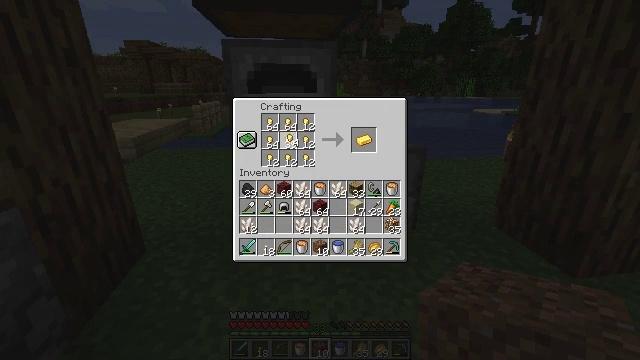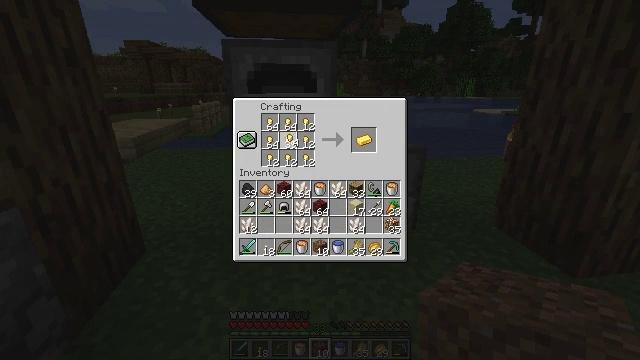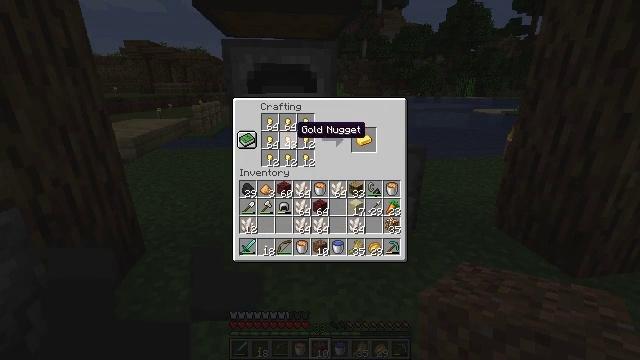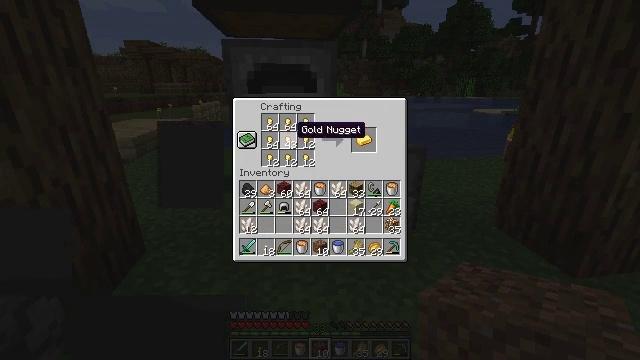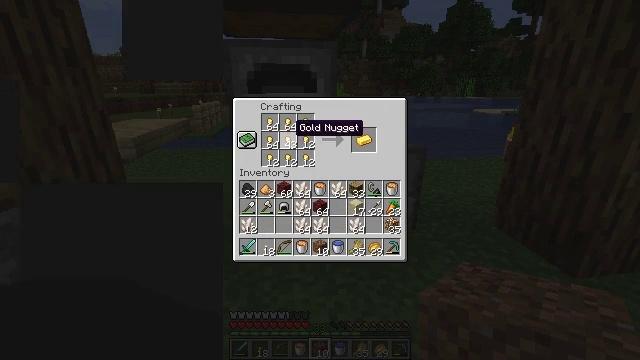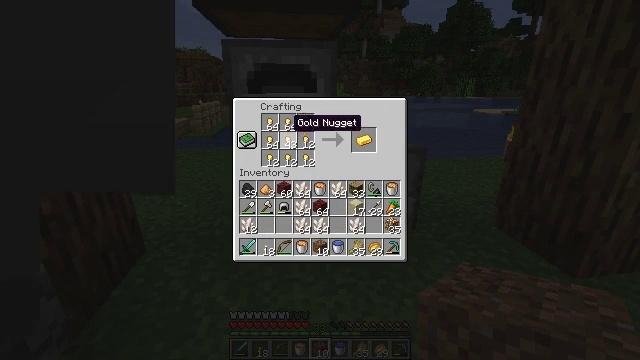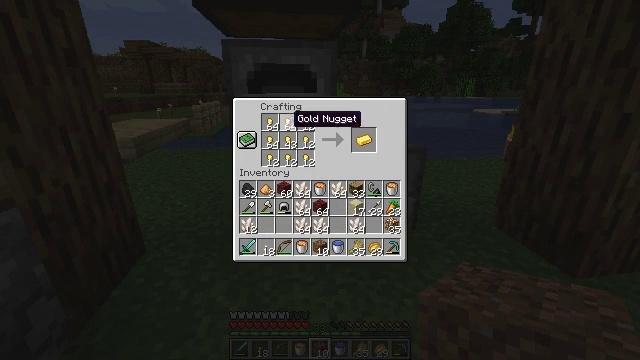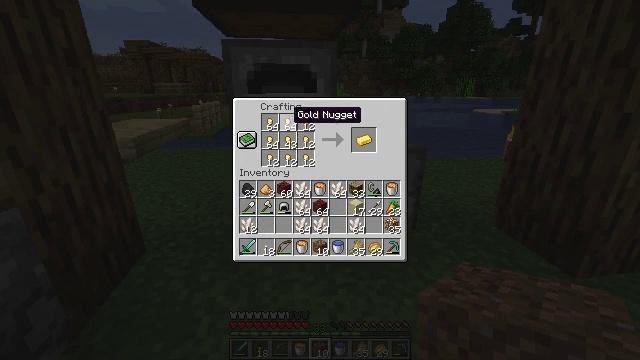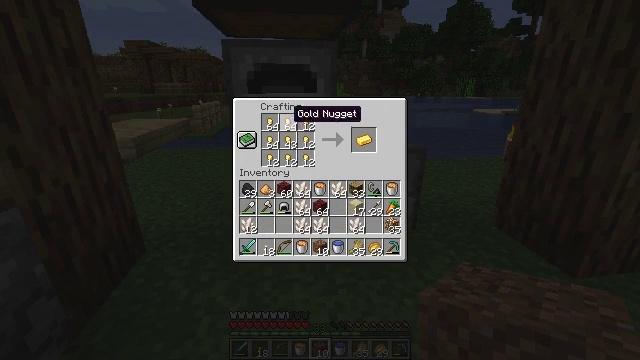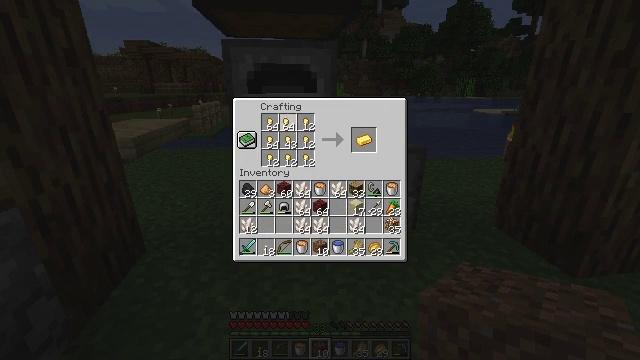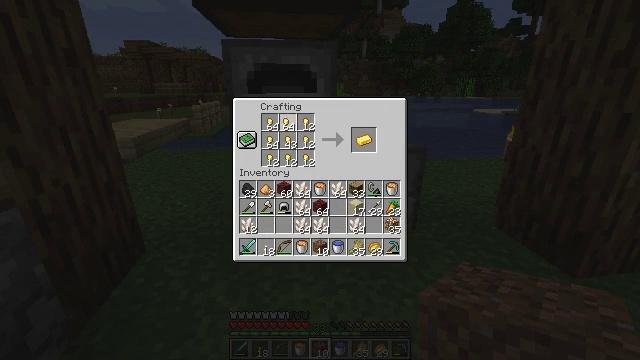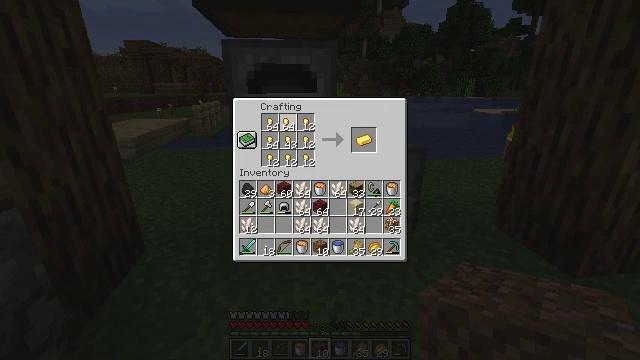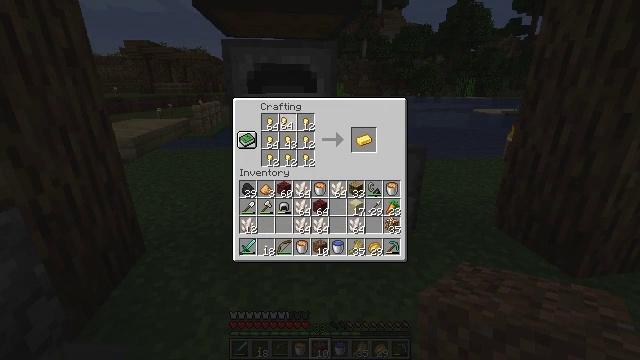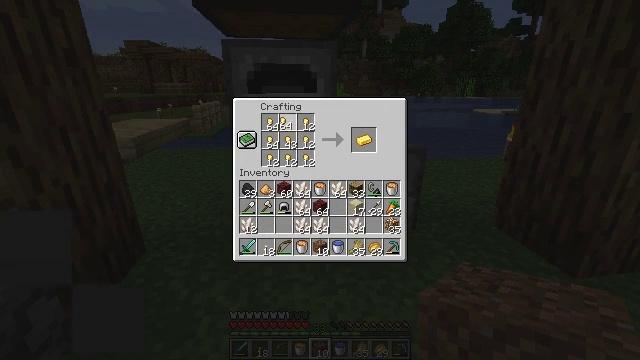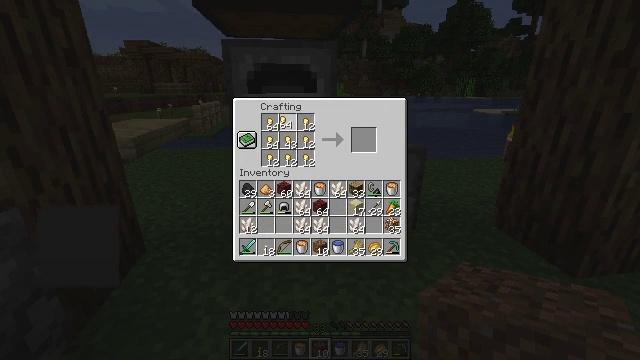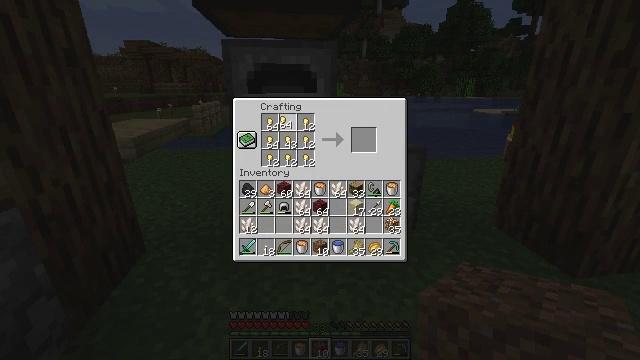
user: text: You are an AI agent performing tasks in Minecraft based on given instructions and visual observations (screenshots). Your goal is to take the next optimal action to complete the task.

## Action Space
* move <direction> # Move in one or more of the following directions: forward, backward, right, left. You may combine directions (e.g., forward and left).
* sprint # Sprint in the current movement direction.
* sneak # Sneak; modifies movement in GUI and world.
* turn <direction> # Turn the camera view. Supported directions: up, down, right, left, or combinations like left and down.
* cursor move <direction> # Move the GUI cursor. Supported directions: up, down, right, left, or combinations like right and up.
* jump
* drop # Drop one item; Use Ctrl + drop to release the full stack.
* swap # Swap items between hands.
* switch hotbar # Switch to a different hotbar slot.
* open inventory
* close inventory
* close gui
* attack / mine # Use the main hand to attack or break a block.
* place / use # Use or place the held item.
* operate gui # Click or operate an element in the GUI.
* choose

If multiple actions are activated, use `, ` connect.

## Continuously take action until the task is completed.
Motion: motion action
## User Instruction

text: Smelt gold to obtain a gold ingot.
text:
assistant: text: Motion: operate gui
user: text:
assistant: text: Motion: no_op
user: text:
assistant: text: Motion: no_op
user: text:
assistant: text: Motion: no_op
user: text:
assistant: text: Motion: no_op
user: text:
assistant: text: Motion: no_op
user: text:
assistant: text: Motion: no_op
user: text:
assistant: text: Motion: no_op
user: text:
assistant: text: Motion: operate gui
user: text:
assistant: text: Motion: operate gui
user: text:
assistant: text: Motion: no_op
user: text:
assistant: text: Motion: no_op
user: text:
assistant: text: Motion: no_op
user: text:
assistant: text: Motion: no_op
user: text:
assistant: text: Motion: no_op
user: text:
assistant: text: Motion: operate gui
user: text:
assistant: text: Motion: operate gui
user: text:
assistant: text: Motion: cursor move right, operate gui
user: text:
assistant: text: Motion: operate gui
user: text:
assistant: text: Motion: operate gui
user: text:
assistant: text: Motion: operate gui
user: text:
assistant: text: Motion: operate gui
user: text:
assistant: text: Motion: operate gui
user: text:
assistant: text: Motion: cursor move down, operate gui
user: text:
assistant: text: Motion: operate gui
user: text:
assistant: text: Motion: operate gui
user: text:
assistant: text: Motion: cursor move left, operate gui
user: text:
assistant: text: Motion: cursor move left, operate gui
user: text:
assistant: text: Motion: cursor move left, operate gui
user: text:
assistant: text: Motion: operate gui